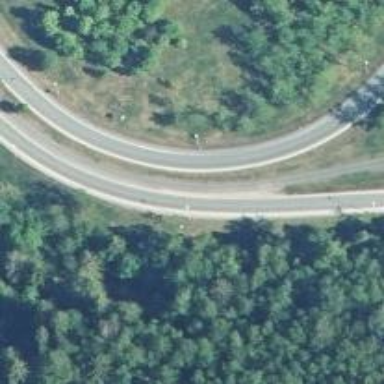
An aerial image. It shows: Asphalt motorway link road classified as tertiary.